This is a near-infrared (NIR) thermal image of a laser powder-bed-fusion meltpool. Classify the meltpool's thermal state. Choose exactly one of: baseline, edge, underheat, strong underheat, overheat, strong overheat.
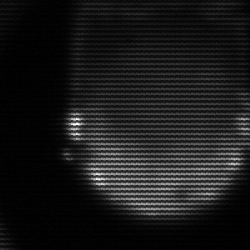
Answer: edge